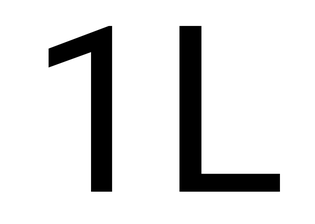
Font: Roboto_Regular